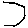
Label: hexagon